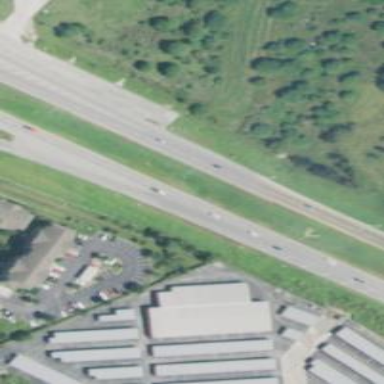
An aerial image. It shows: Secondary road with frontage road.